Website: lowes
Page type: address-validator
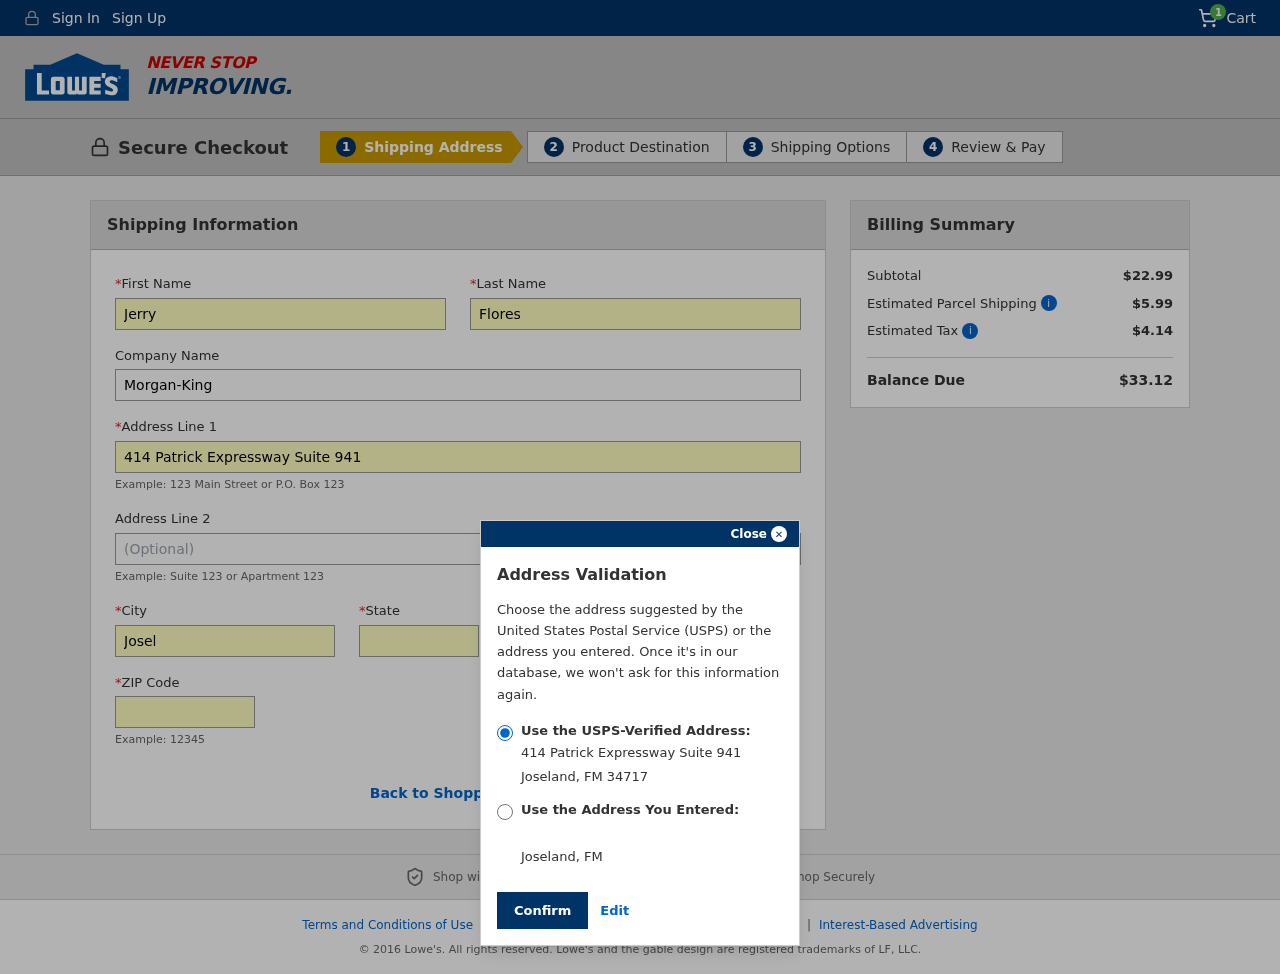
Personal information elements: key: PII_CITY
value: Joseland
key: PII_COMPANY
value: Morgan-King
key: PII_FIRSTNAME
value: Jerry
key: PII_LASTNAME
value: Flores
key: PII_POSTCODE
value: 34717
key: PII_STATE
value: FM
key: PII_STATE_ABBR
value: FM
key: PII_STREET
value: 414 Patrick Expressway Suite 941
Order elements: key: ORDER_NUM_ITEMS
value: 1
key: ORDER_SUBTOTAL
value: $22.99
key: ORDER_SHIPPING_COST
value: $5.99
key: ORDER_TAX
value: $4.14
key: ORDER_TOTAL
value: $33.12